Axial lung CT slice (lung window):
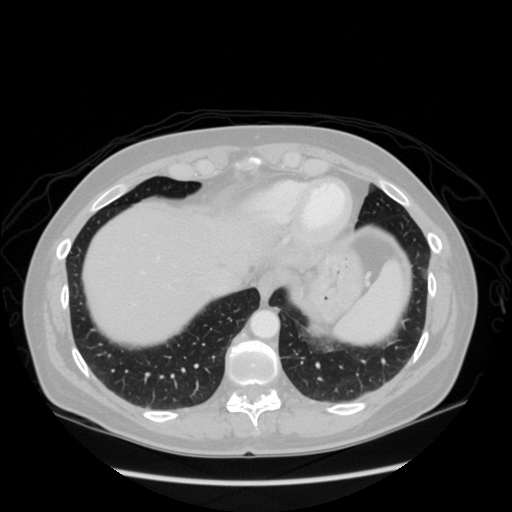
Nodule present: no